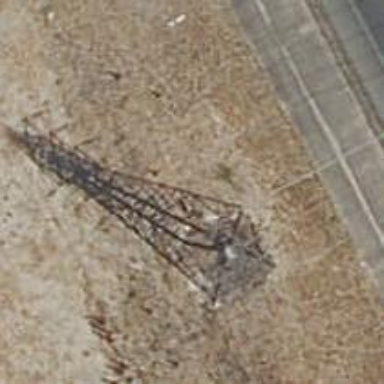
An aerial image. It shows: Power pole.